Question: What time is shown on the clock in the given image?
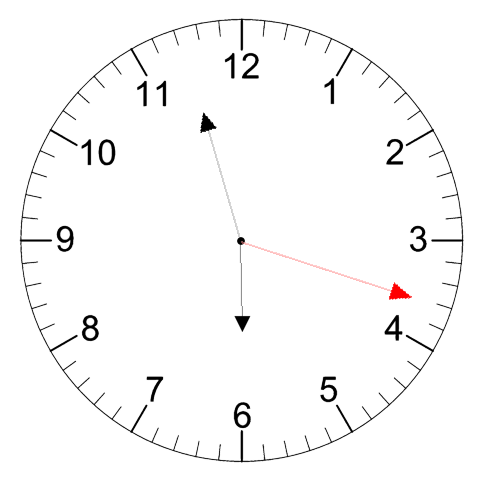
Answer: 05:57:18